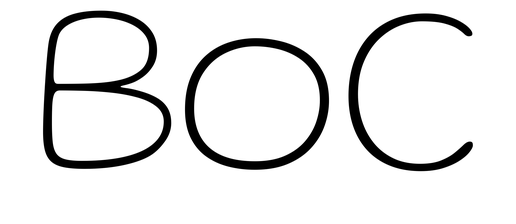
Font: Gluten_Thin